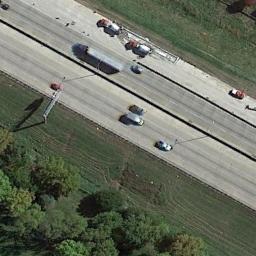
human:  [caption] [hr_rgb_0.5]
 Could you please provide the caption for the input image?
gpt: A straight freeway goes through the lawn with some trees and some cars are driving on the freeway .

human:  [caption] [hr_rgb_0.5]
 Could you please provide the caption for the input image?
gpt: There are large green forests around the freeway and there are many cars on the freeway .

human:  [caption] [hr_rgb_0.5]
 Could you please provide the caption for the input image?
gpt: The freeway is between the grass and some trees .

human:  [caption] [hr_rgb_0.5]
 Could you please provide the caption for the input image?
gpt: There are many houses on both sides of the highway .

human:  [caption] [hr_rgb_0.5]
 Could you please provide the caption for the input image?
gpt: There are green lawns and trees beside the freeway .